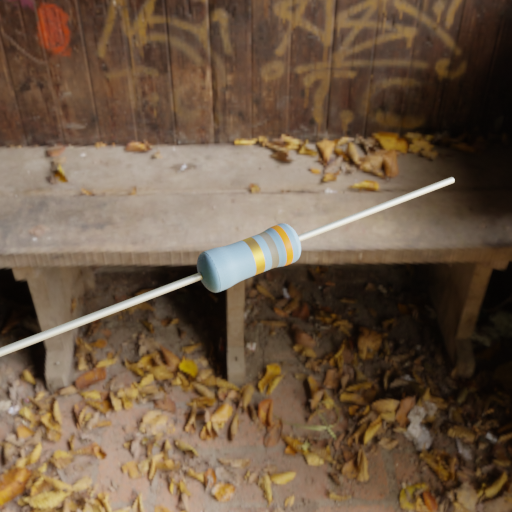
Resistor colour bands (in order): gold, gray, orange